Question: I have the following .html code
'''
<core-tooltip tipAttribute='tipp'
id='clock-icon-tip'
style='background-color: blue;'>
<div tipp
style='background-color: red; width: 100%; height: 100%;'>
<p>this is my tool<br> tip</p>
</div>
<core-icon id='clock-icon' class='margin-l-b-4px' icon=''></core-icon>
</core-tooltip>
'''
It displays as shown below

How can I make the black background color red.
Thanks
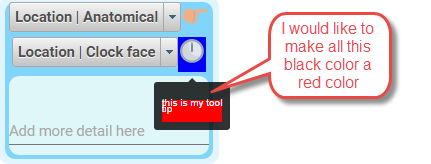
Answer: I moved the inline style to the style tag because I think this is how it should be done.
I removed the 'tipAttribute' because it didn't work for me (probably <URL>.
'''
<template>
<style>
core-tooltip#clock-icon-tip core-icon {
background-color: blue;
}
/* tooltip content */
core-tooltip#clock-icon-tip > [tip],
/* tooltip background */
core-tooltip#clock-icon-tip::shadow .core-tooltip {
background-color: red;
/*width: 100%;
height: 100%;*/
}
/* tooltip arrow
(needs a rule for each tooltip position, this is for bottom only */
core-tooltip#clock-icon-tip::shadow .core-tooltip.bottom::after {
border-bottom-color: red;
}
</style>
<core-tooltip
id='clock-icon-tip'
>
<div tip>
<p>this is my tool<br> tip</p>
</div>
<core-icon id='clock-icon' class='margin-l-b-4px' icon=''></core-icon>
</core-tooltip>
</template>
'''